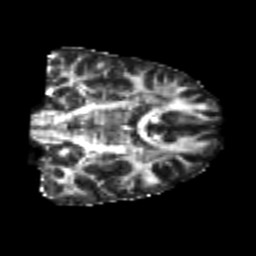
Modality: FA
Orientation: coronal
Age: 20
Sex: male
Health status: healthy
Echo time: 0.074 s